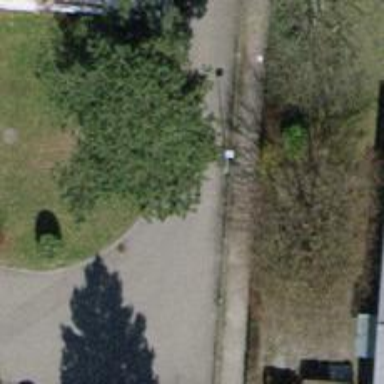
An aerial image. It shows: Gravel steps.